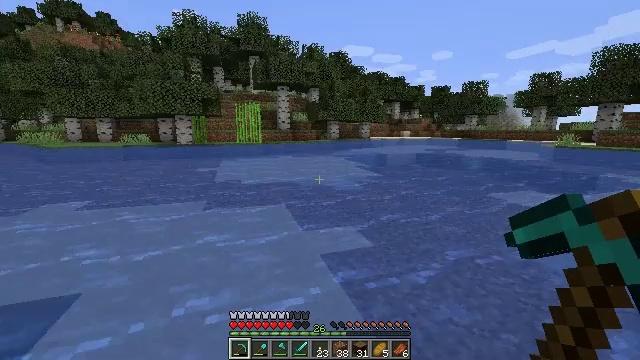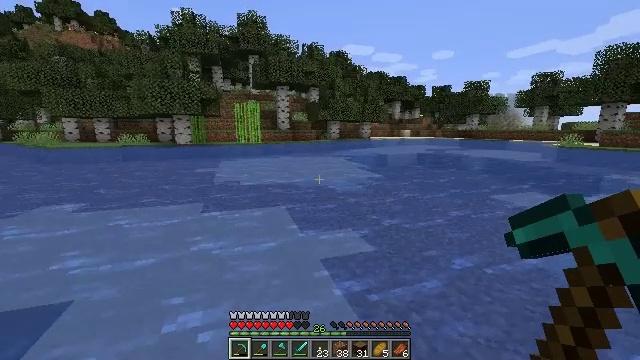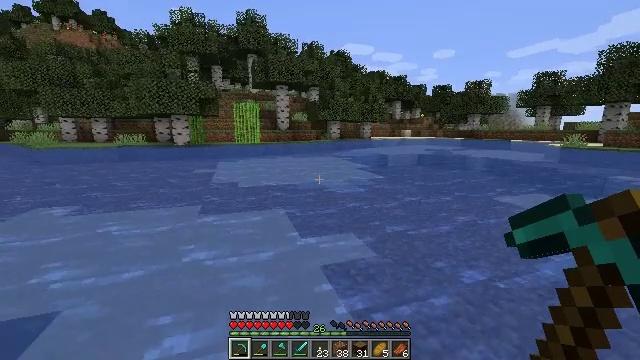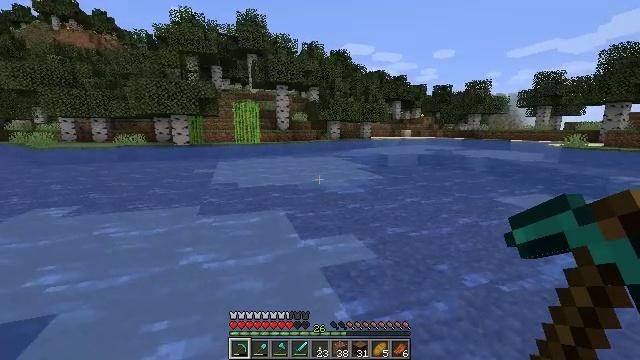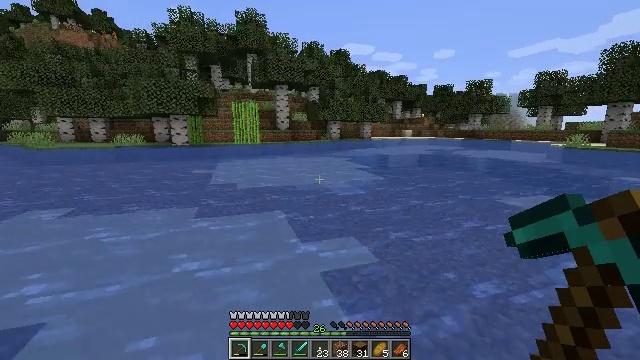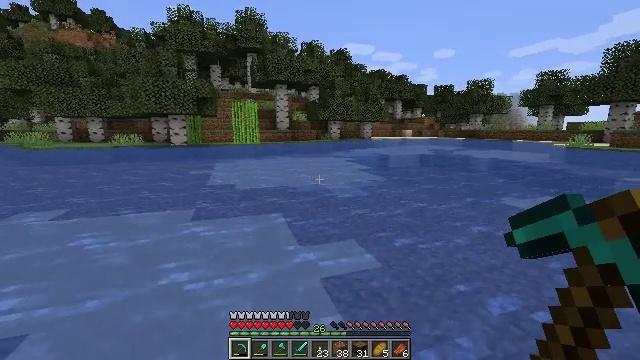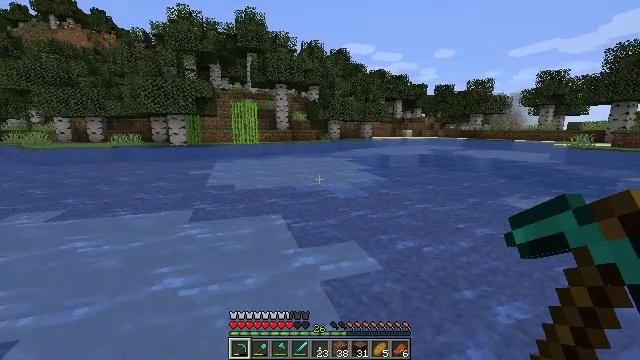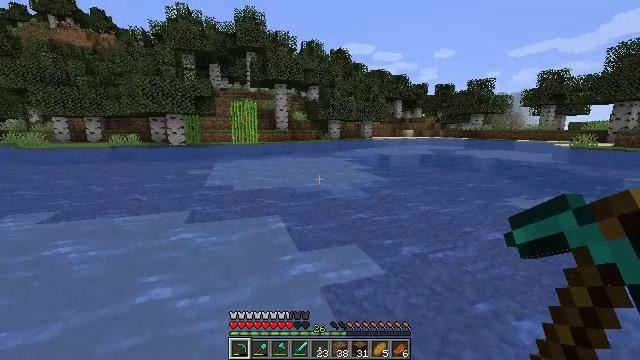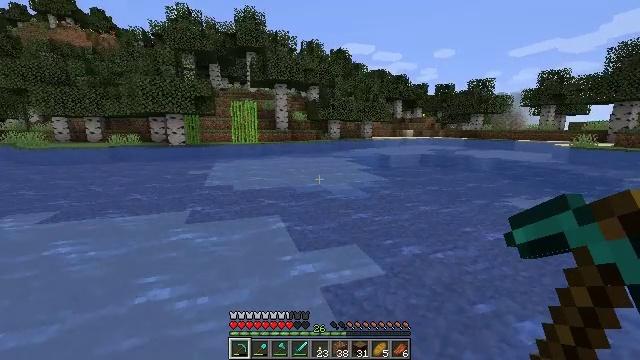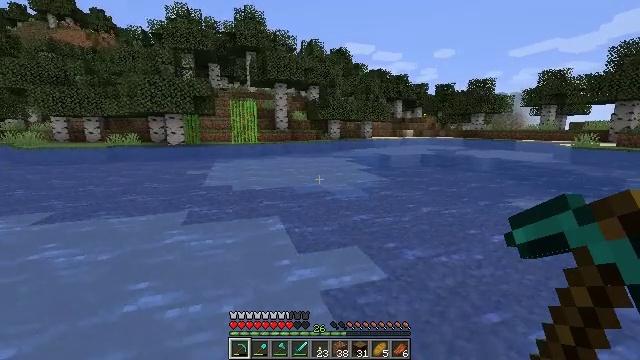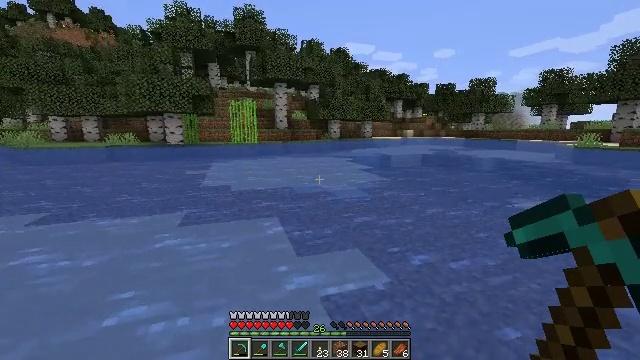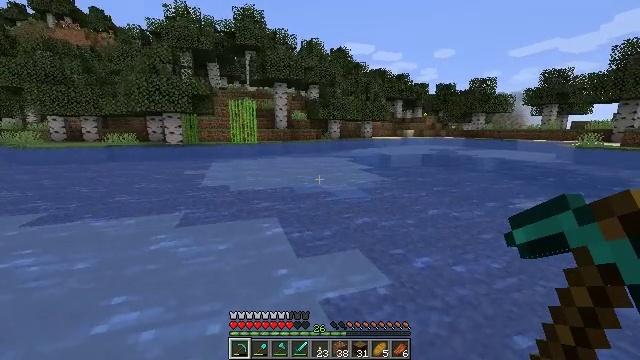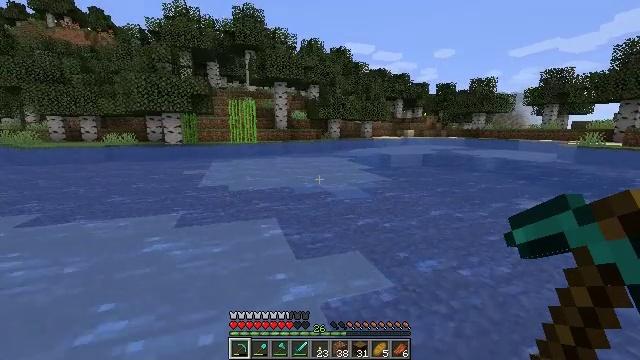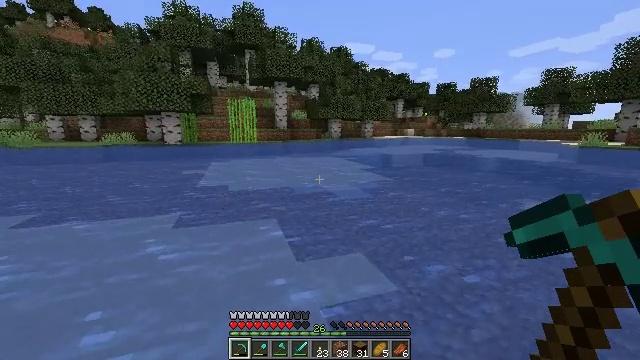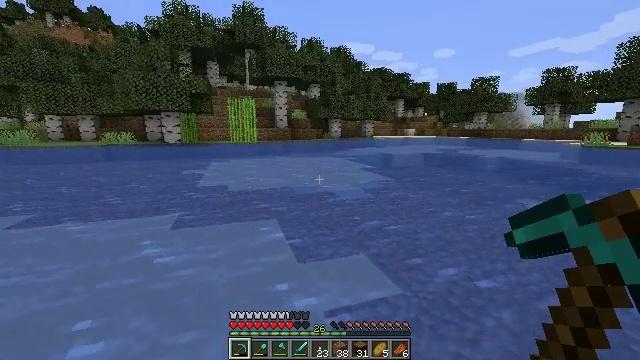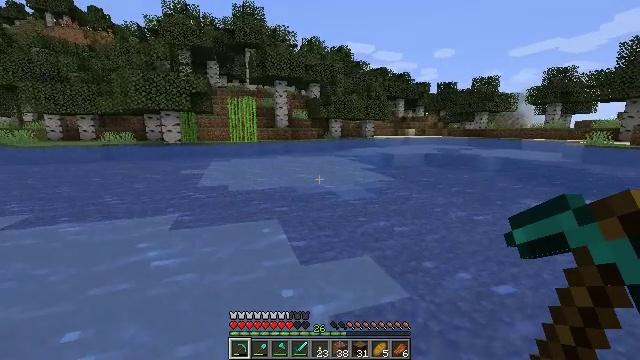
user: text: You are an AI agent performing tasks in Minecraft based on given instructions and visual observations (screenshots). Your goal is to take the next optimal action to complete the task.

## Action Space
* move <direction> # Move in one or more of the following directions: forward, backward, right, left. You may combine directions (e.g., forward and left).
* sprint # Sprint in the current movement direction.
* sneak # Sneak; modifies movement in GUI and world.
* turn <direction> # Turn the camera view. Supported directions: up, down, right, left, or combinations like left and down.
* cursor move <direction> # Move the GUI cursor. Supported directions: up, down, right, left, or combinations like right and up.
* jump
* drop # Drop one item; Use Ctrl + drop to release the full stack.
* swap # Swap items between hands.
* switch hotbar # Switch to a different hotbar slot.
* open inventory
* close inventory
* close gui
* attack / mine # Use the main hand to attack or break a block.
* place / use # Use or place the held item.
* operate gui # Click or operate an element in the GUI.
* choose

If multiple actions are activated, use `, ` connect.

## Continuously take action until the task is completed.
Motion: motion action
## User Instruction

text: Gather sugar cane for crafting.
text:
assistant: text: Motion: move forward, sprint
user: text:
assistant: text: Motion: move forward, sprint
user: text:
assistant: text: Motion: move forward, sprint
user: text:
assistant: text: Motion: move forward, sprint
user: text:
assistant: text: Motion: move forward, sprint
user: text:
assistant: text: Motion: move forward, sprint
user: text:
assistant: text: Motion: move forward, sprint
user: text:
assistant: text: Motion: move forward, sprint
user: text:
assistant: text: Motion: move forward, sprint
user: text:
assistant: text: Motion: move forward, sprint
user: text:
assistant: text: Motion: move forward, sprint
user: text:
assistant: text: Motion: move forward and move left, sprint
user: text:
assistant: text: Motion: move forward and move left, sprint
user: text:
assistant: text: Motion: move forward and move left, sprint
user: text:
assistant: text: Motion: move forward and move left, sprint
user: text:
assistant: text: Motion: move forward and move left, sprint, turn right
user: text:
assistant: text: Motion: move forward and move left, sprint, turn right, jump
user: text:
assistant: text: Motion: move forward and move left, sprint, turn right, jump
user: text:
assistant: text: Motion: move forward and move left, sprint, jump
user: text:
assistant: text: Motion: move forward and move left, sprint, jump
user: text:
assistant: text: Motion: move forward and move left, sprint, jump
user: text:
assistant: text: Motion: move forward and move left, sprint, jump
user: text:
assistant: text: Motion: move forward and move left, sprint, jump
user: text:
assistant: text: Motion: move forward and move left, sprint, jump
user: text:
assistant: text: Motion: move forward and move left, sprint, jump
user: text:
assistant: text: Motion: move forward and move left, sprint, jump
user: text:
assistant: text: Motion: move forward and move left, sprint, jump
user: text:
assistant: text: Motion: move forward and move left, sprint, jump
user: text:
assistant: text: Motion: move forward and move left, sprint, jump
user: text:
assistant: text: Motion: move forward and move left, sprint, jump